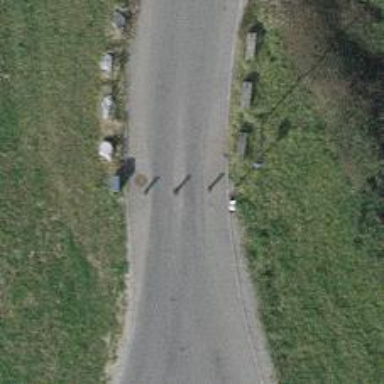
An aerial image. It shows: Bollard barrier.